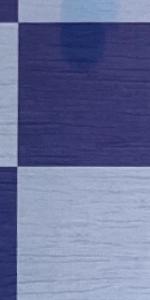
Label: Empty